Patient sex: M
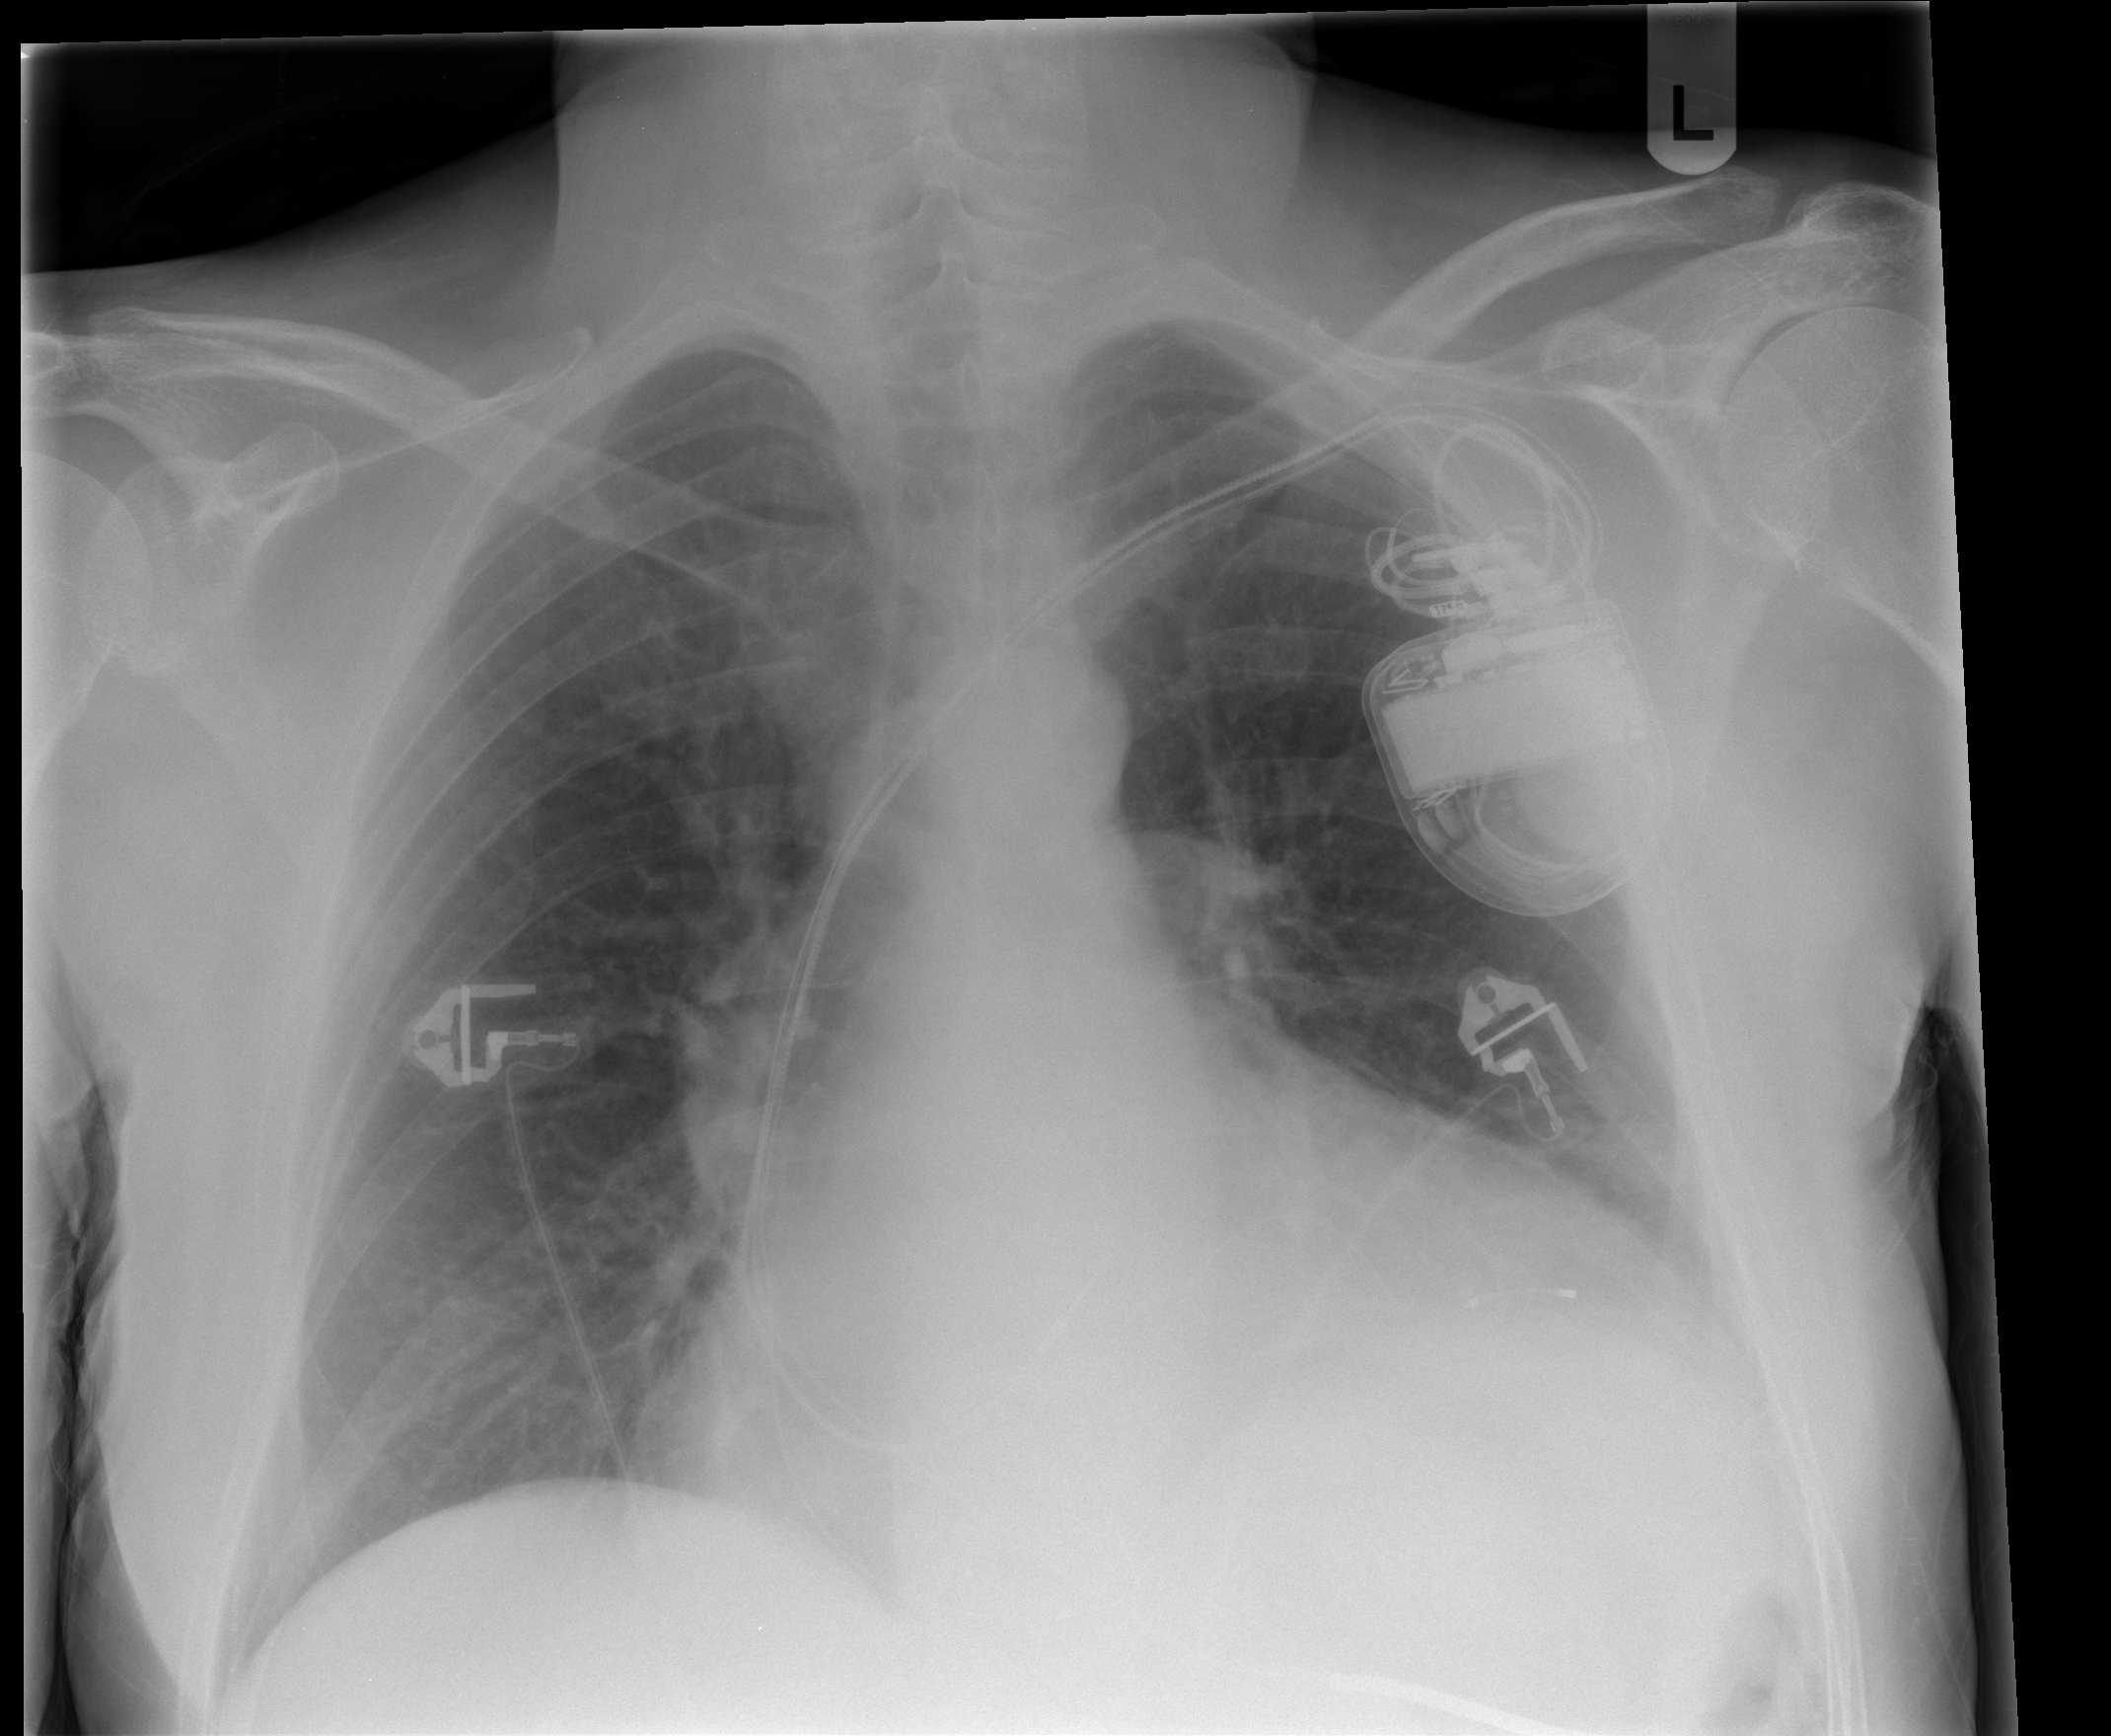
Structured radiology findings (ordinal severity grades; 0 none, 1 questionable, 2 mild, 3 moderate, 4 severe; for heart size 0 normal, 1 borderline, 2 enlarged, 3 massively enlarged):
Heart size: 3
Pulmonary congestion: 0
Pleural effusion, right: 0
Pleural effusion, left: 1
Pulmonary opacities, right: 0
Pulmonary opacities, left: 0
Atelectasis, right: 0
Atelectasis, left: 2